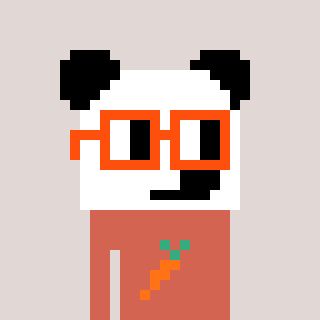
a pixel art character with square orange glasses, a panda-shaped head and a peachy-colored body on a warm background